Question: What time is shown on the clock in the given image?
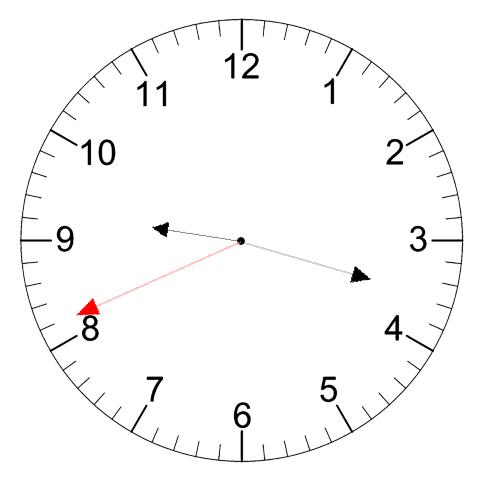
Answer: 09:17:41